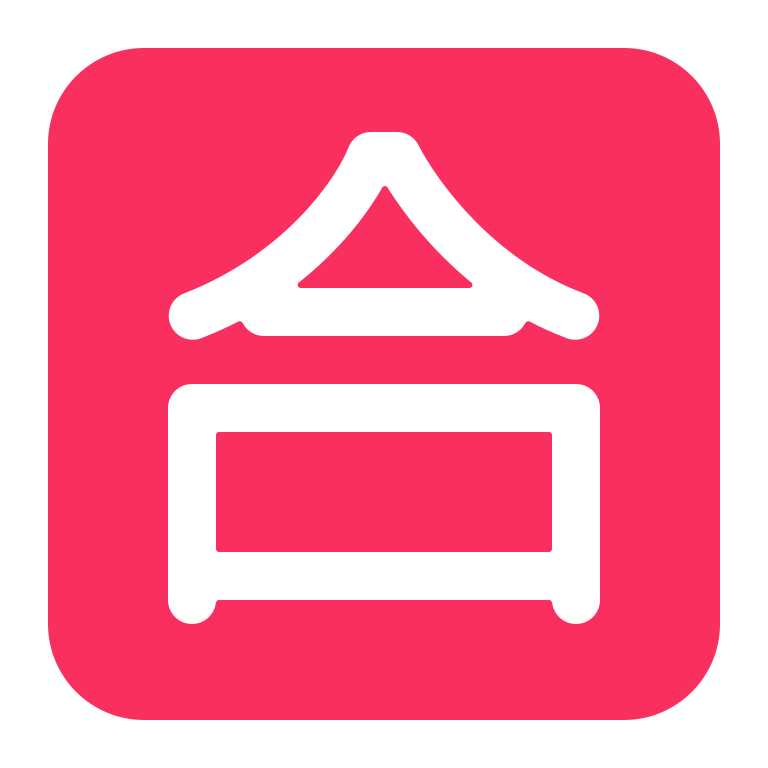
japanese passing grade button flat